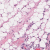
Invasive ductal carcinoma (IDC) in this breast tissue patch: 1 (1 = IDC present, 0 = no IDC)